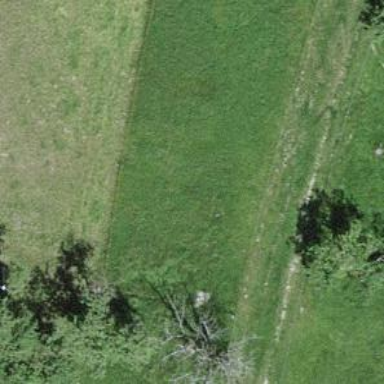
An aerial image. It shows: Rural barn.